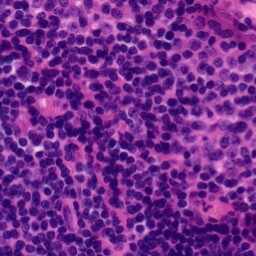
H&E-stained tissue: Tonsil